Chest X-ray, AP view. Patient: 52 years old, sex M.
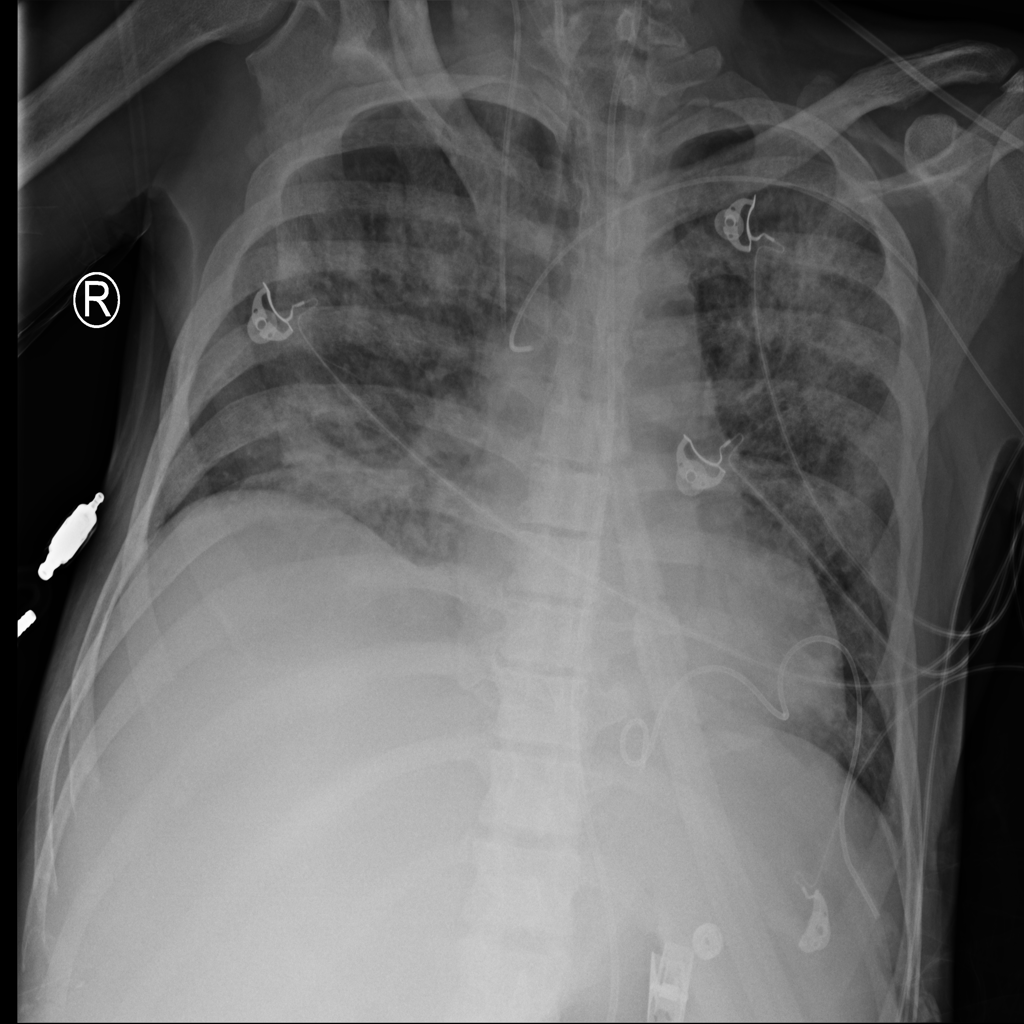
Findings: Effusion, Infiltration, Pneumothorax